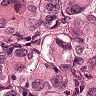
Metastatic tissue present: yes